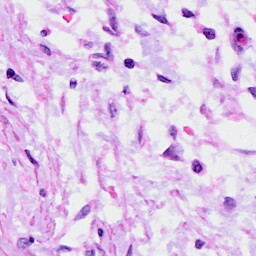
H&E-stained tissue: Ovarian